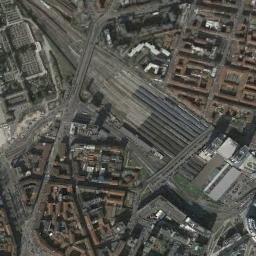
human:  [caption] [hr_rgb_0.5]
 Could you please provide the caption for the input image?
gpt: Many buildings of different shapes are beside the railway station .

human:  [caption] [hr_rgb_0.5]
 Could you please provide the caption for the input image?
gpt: A well-equipped railway station in a crowded city .

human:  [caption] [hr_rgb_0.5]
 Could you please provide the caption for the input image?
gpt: The railway station is next to some buildings and grass .

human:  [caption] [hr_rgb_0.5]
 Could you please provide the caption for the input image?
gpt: The railway station has lots of railways and some trains and an overpass is over the railways .

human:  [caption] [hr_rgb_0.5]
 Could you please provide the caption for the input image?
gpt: There are many buildings around the railway station .